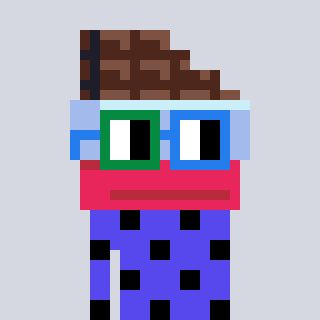
a pixel art character with square green and blue glasses, a chocolate-shaped head and a computerblue-colored body on a cool background